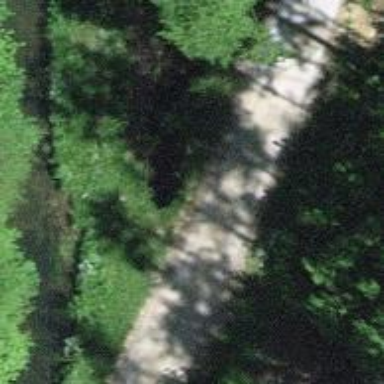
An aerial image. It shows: Culvert tunnel.